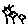
Label: flower